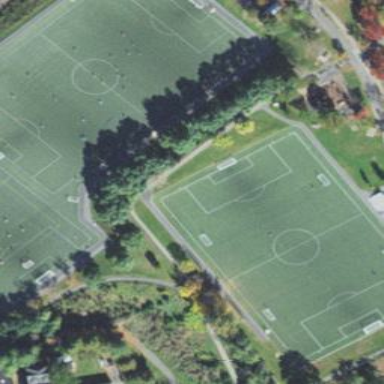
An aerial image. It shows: Artificial turf soccer pitch for leisure sport activities.